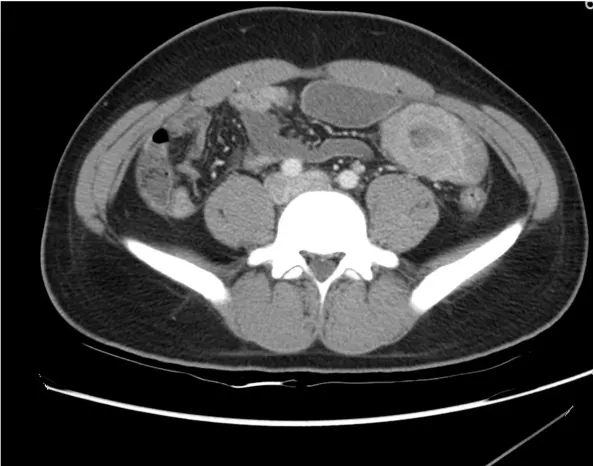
Computed tomography revealing intussusception. Axial view.
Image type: radiology (ct)